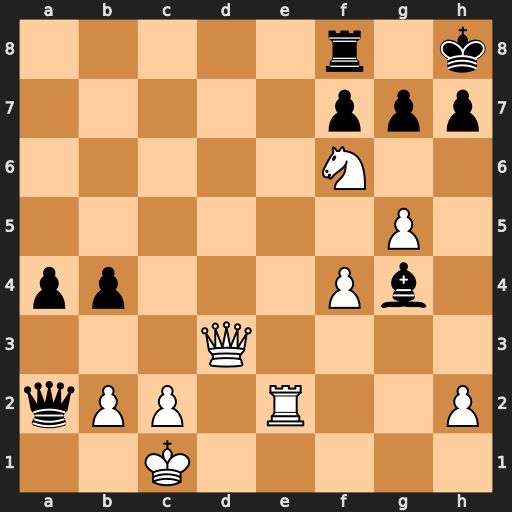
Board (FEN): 5r1k/5ppp/5N2/6P1/pp3Pb1/3Q4/qPP1R2P/2K5
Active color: w
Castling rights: -
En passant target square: -
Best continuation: Qxh7#